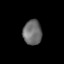
Tissue: lung
Cell type: Pericytes
Senescence score: 0.5682
Nuclear area (px): 458
Mean DAPI intensity: 108.937